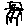
Label: circle